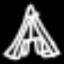
Label: The Eiffel Tower